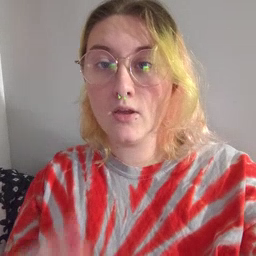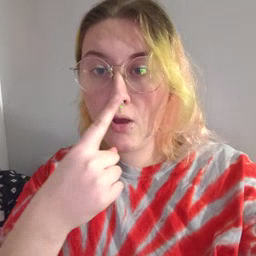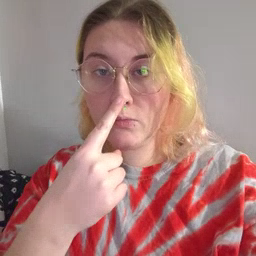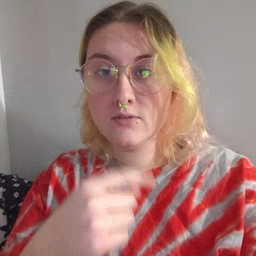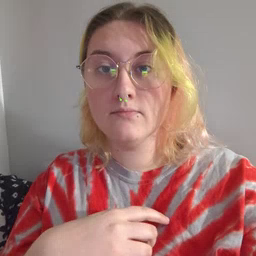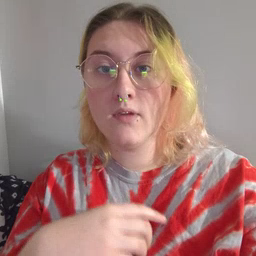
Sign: nose